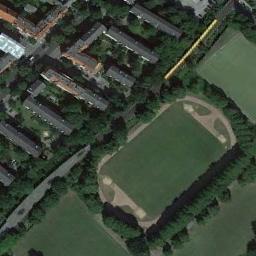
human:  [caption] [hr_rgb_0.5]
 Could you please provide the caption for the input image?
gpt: The ground track field is on a lawn and a residential area is next to the ground track field .

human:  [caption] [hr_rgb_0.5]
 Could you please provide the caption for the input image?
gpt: The track and field is built on the lawn, Surrounded by trees, Next to the residential area .

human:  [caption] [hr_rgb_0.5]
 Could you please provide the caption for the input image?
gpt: The ground track field is surrounded by trees .

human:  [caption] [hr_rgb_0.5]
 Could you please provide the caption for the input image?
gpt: The track and field are green .

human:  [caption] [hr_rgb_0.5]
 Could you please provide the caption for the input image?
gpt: There are many green trees and black buildings beside the ground track field .